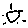
Label: sun